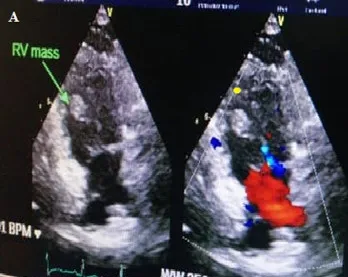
Echocardiography showing the right ventricle mass (arrow).
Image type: radiology (ultrasound)